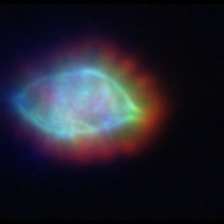
Taxon: Gyrodinium
Group: Dinoflagellates